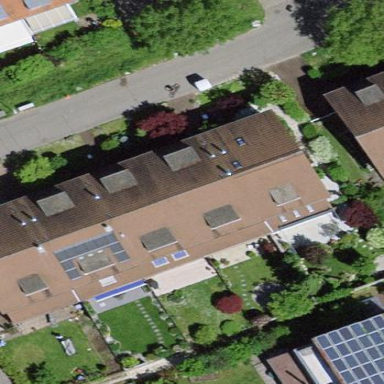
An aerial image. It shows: Simple house.